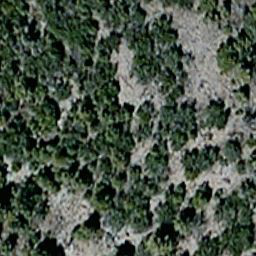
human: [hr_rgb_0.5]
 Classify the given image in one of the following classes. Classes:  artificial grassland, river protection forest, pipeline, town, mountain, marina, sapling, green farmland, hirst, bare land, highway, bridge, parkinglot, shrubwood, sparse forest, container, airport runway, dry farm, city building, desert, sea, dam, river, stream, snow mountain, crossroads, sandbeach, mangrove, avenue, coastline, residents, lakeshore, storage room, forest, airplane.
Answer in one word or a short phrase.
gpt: sparse forest